Interaction volume radius: 10 \u00c5
Interaction volume height: 25 \u00c5
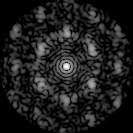
Disorder parameter: 0.5741